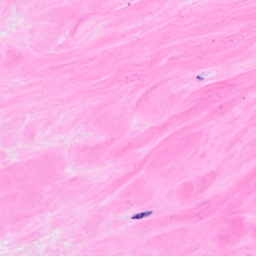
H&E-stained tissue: Breast